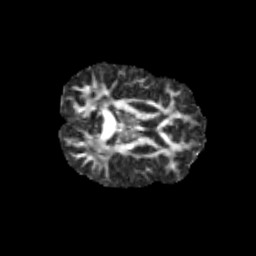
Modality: FA
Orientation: axial
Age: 13
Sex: male
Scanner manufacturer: siemens
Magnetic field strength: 3 T
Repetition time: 3.8 s
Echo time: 0.07 s